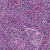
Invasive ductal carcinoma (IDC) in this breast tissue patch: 1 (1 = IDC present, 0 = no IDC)